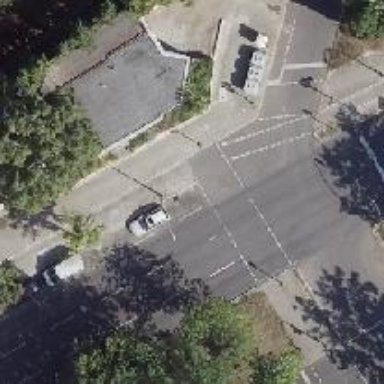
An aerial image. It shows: Primary highway with asphalt surface. There is cycle track on the right side.